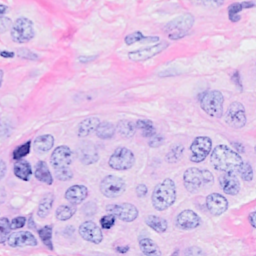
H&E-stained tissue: Breast